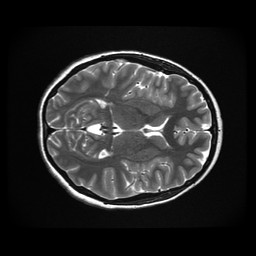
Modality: T2w
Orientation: axial
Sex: female
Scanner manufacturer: ge
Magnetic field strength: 3 T
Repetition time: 5 s
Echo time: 0.1017 s